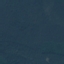
Land use / land cover: Forest